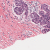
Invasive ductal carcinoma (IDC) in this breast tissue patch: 0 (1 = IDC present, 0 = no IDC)